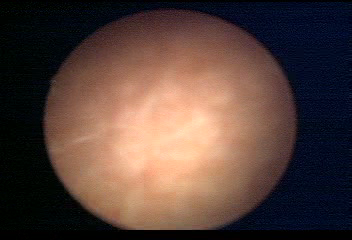
Modality: WLC
Class: Normal mucosa
Bladder cancer association: No